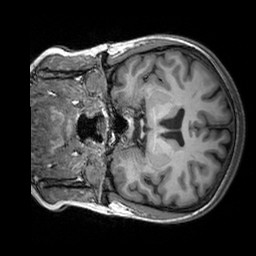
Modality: T1w
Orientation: coronal
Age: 23
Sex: female
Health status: healthy
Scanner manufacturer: siemens
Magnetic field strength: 3 T
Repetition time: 2.3 s
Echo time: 0.00303 s